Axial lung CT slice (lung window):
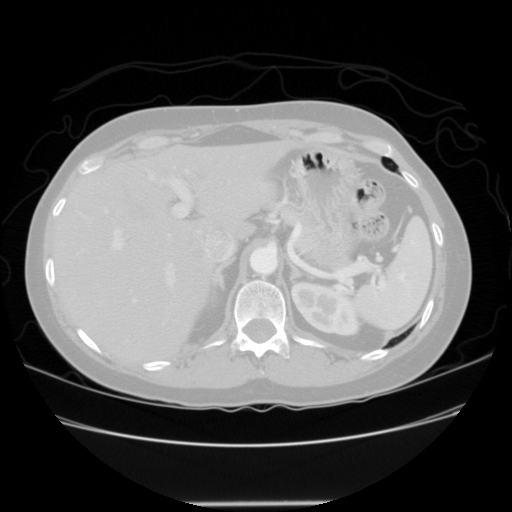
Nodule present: no